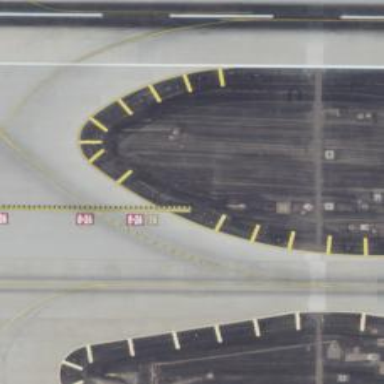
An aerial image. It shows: Image of taxiway at airport.